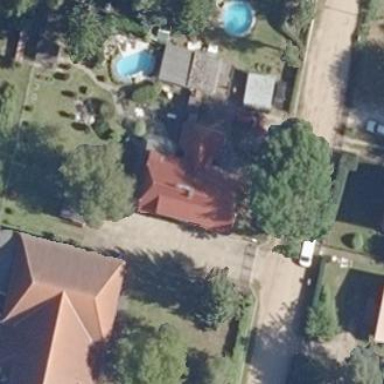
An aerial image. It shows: Detached building with hipped roof.